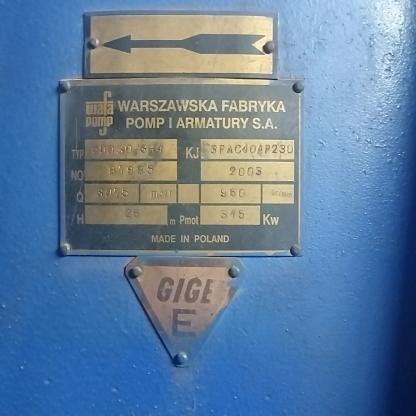
Klasa: tabliczka-znamionowa